Question: We are trying to understand the Orchard request life cycle by reading this <URL> by Bertrand Le Roy. We were able to step through the code and to create a diagram of paragraph one, which describes the creation of a Shape for a specific route. Good.
## Sequence Diagram of Paragraph One

## Relevant Code from Paragraph One
'''
public ActionResult Display(int id) {
var contentItem =
_contentManager.Get(id, VersionOptions.Published);
if (contentItem == null)
return HttpNotFound();
if (!Services.Authorizer.Authorize(Permissions.ViewContent,
contentItem,
T("Cannot view content"))) {
return new HttpUnauthorizedResult();
}
dynamic model = _contentManager.BuildDisplay(contentItem);
return new ShapeResult(this, model);
}
'''
## In Paragraph Three We Get Stuck
In the third paragraph of his post, Bertrand talks about the Layout shape.
> One very important shape at this point on the work
context, and that is the
OK. So it already exists. When was it created, and where is the code that creates it?
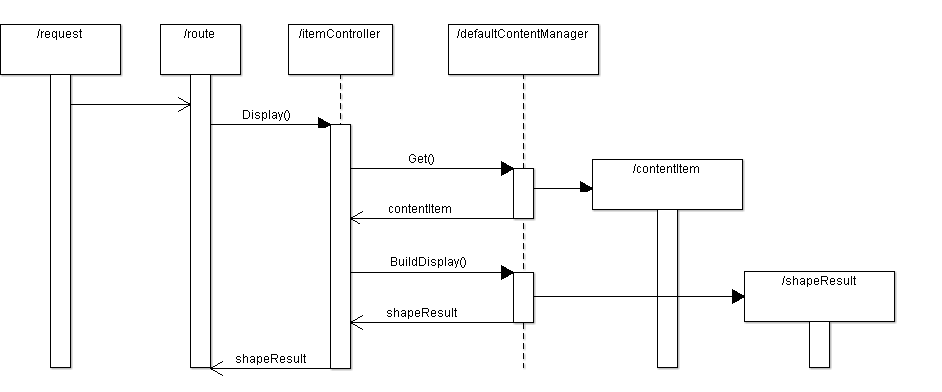
Answer: Betrand Le Roy answered in a <URL>.
> [The Layout shape is] created by the work context the first time it's needed (look at
the Layout property accessor there).
His answer refers to this code:
'''
public dynamic Layout {
get { return GetState<object>("Layout"); }
set { SetState("Layout", value); }
}
'''